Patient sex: M
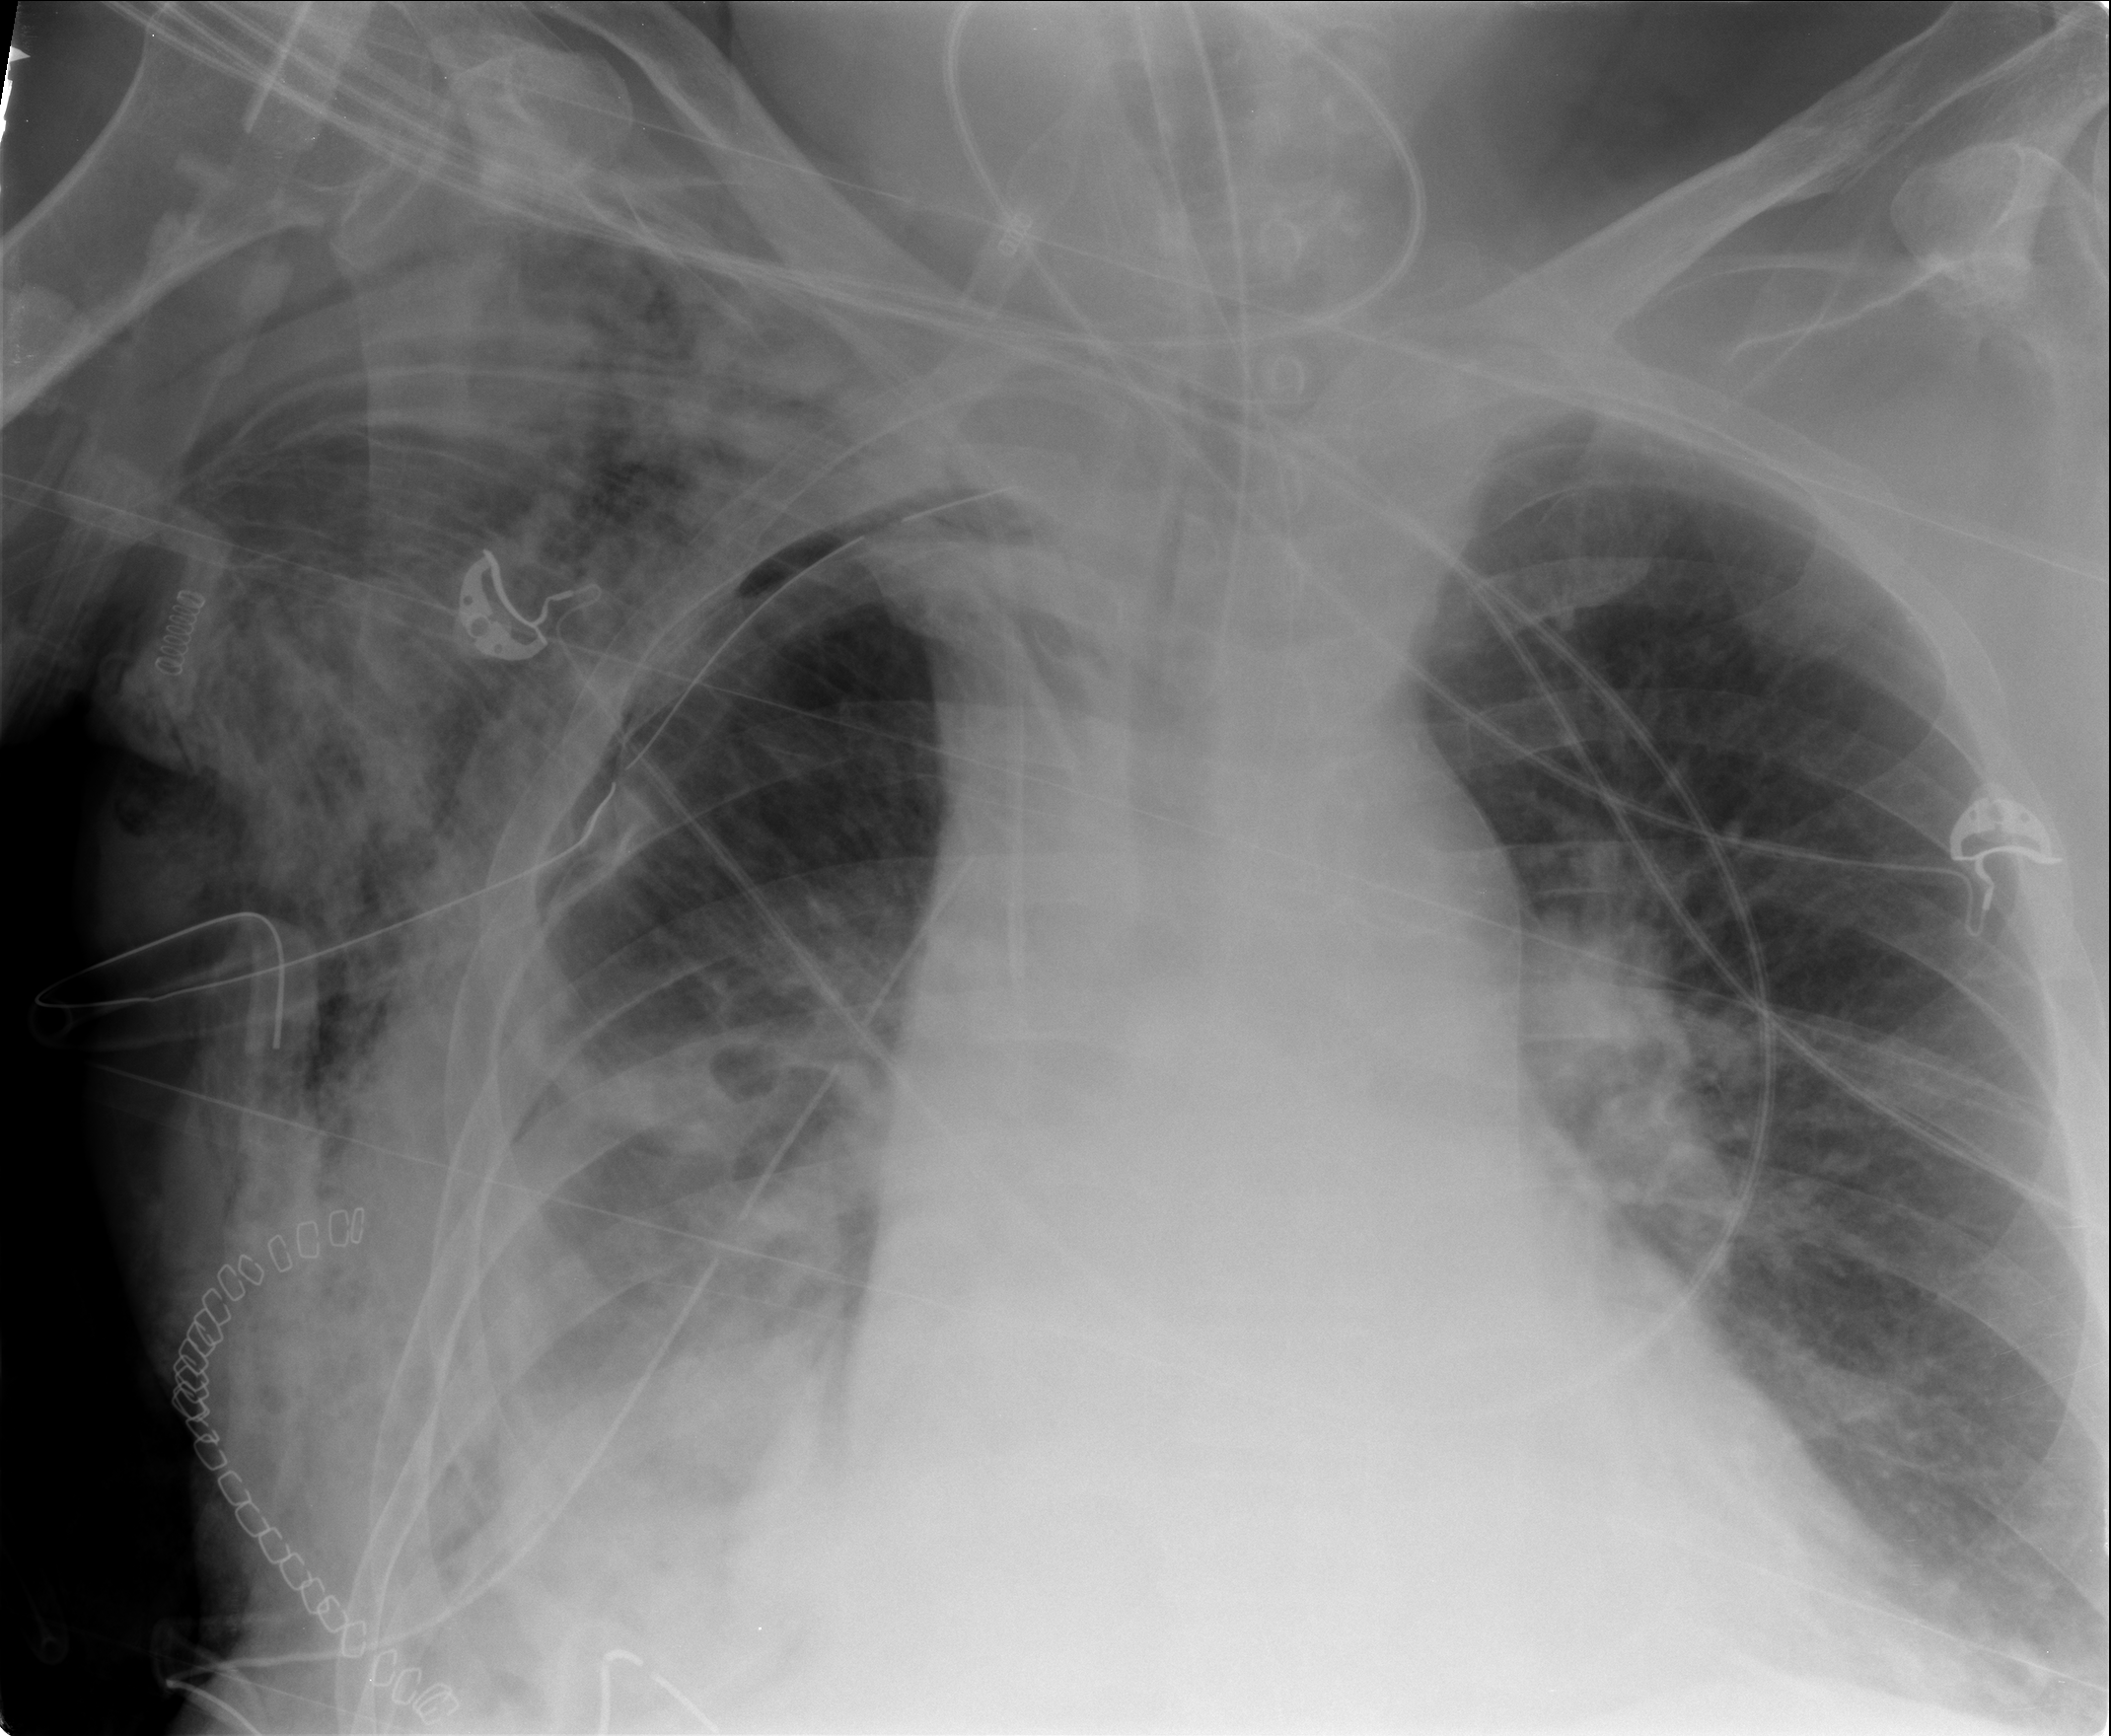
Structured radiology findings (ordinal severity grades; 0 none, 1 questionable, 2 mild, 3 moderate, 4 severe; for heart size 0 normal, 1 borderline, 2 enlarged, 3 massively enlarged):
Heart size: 2
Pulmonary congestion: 0
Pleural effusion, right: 2
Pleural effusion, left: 1
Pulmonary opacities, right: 2
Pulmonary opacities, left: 0
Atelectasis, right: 3
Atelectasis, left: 2